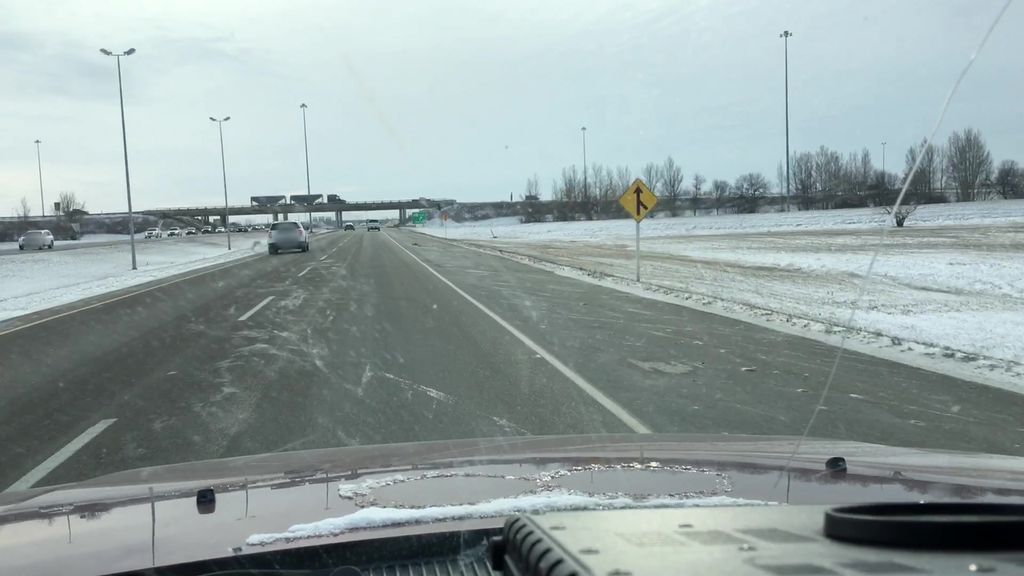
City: saskatoon